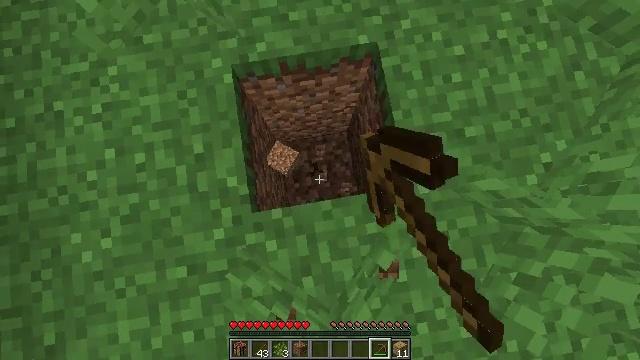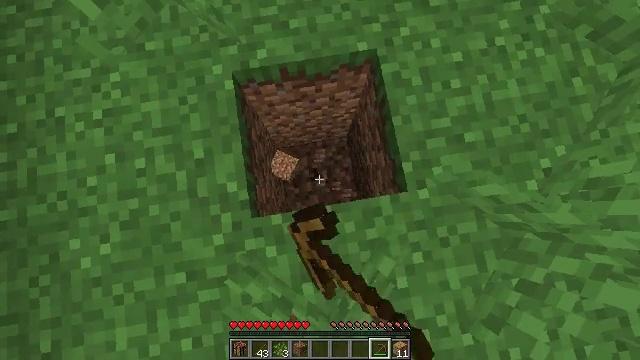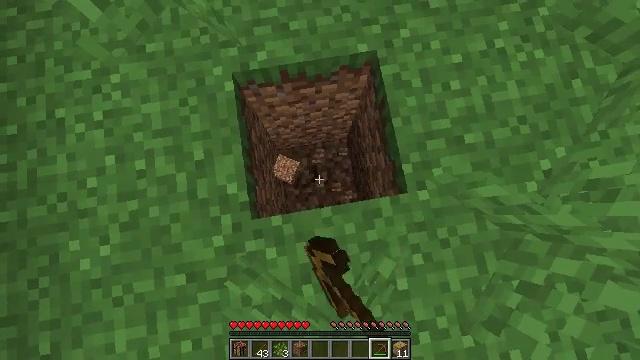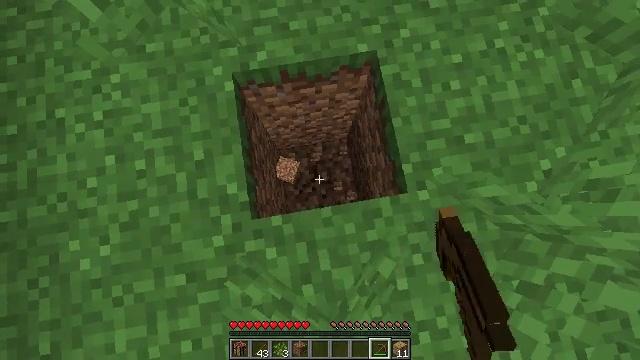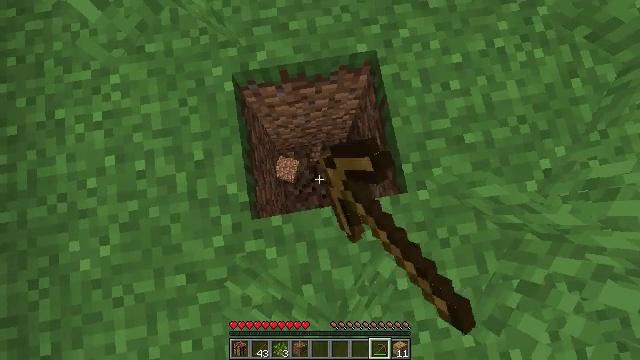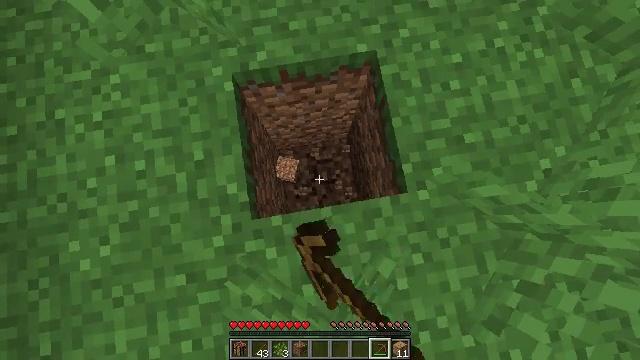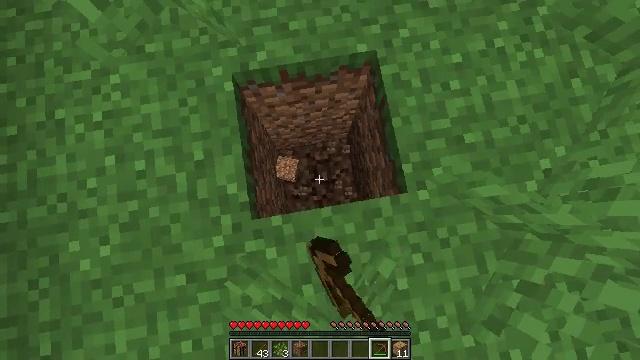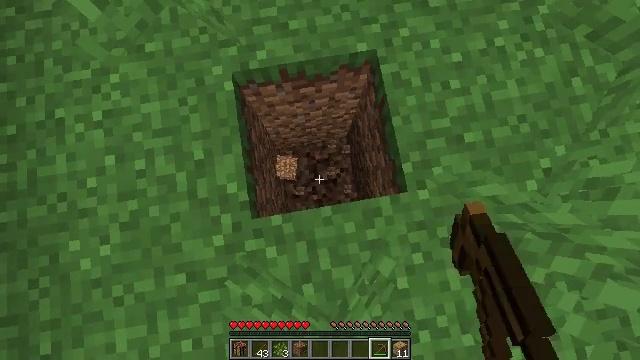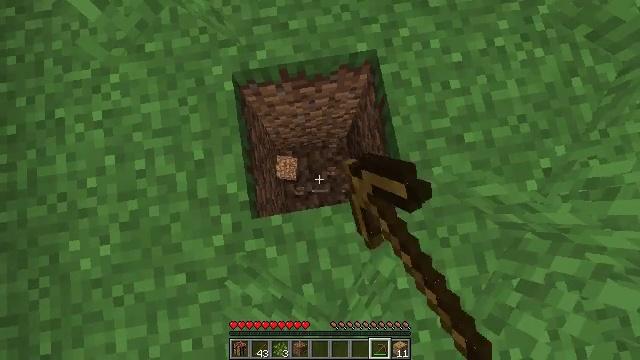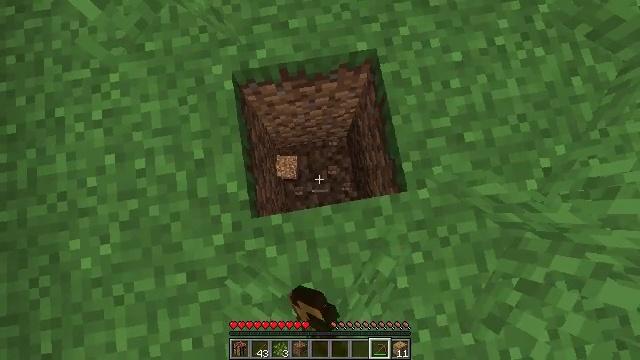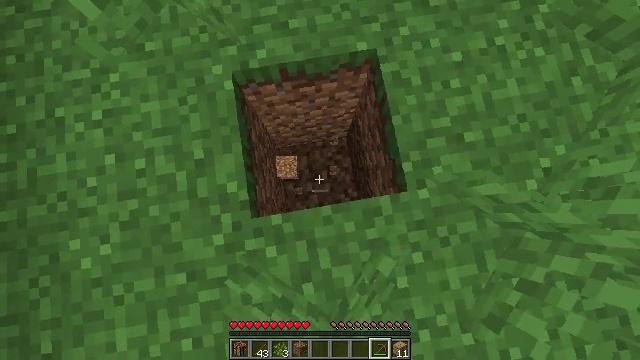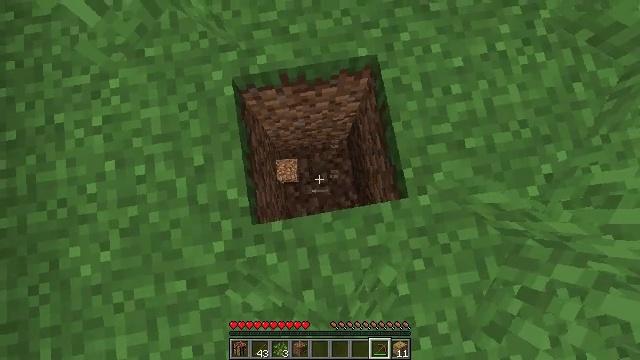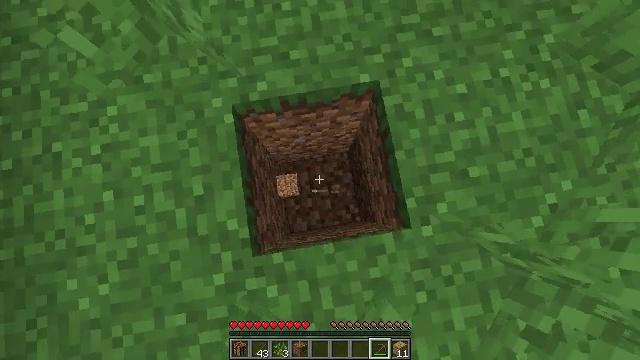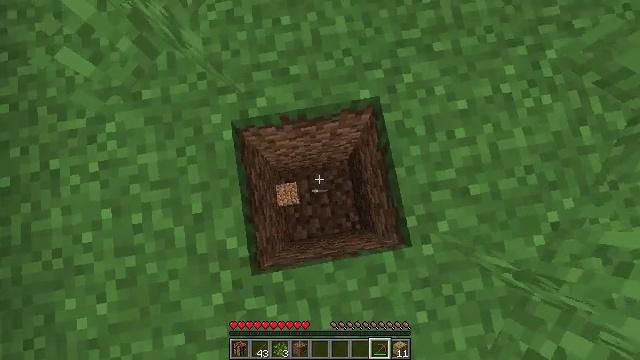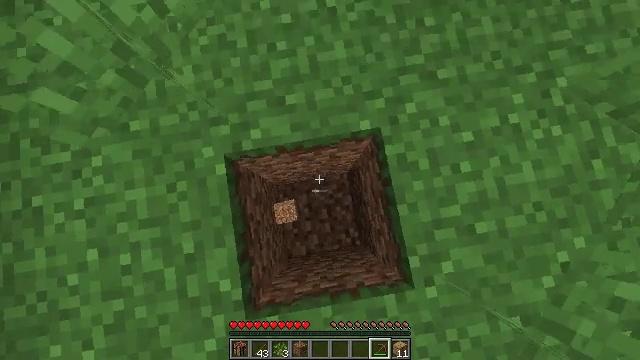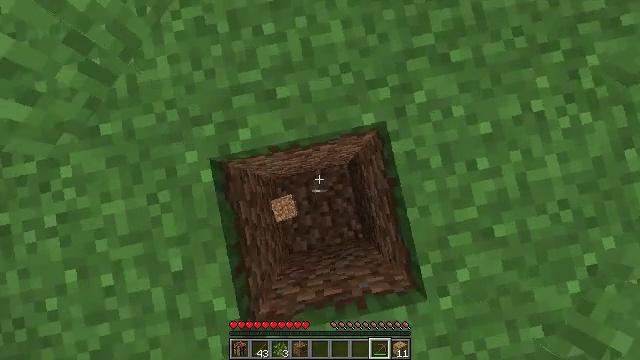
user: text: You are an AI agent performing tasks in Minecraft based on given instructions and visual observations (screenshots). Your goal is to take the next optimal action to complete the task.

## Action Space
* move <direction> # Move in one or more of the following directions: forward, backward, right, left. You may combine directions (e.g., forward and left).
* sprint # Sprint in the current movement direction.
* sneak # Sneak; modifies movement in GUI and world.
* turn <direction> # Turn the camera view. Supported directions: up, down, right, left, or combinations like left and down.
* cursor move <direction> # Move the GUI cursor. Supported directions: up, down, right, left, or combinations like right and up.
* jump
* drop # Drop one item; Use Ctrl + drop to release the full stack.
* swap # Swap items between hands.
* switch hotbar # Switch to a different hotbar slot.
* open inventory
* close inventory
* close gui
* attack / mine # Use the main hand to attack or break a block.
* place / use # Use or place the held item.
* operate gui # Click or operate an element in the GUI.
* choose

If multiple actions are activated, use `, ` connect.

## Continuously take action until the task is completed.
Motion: motion action
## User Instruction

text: Get dirt block.
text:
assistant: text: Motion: turn up, attack / mine
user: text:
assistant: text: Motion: attack / mine
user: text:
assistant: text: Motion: attack / mine
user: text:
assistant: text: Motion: attack / mine
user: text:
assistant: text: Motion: attack / mine
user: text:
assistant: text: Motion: attack / mine
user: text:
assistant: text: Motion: attack / mine
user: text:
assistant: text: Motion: no_op
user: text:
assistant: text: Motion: no_op
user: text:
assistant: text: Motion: no_op
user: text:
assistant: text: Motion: move forward
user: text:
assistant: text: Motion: move forward
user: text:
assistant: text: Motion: move forward
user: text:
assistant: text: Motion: move forward
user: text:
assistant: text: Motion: turn right and down
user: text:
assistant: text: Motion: turn right and down
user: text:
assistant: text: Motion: turn right and down
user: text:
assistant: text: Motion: turn right and down
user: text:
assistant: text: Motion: no_op
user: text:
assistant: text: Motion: no_op
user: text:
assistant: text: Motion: no_op
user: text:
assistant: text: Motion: attack / mine
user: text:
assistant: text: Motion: attack / mine
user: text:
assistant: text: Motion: attack / mine
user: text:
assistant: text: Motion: turn down, attack / mine
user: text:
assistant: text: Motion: attack / mine
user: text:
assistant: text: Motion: attack / mine
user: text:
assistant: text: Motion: attack / mine
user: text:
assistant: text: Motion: attack / mine
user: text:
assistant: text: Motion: attack / mine